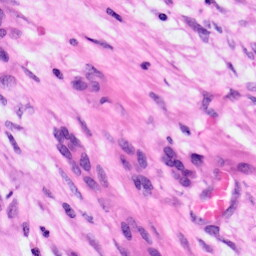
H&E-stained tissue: Pancreatic